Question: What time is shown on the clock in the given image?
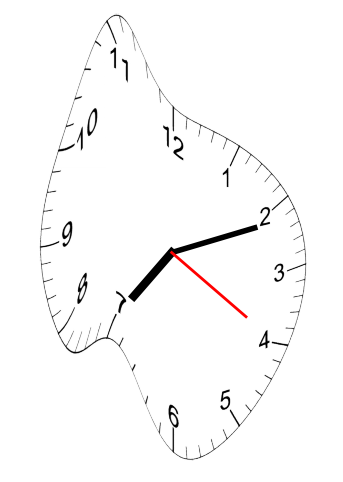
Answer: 07:11:20